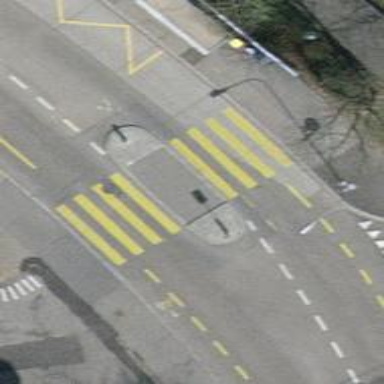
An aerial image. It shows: Uncontrolled zebra crossing with pedestrian island.